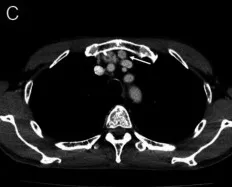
3 months. Postoperatively. A small nodule is identified near the reconstructed gastric tube, showing gradual enlargement (arrows).
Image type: radiology (ct)